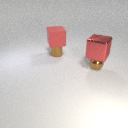
large red metal cube to the right of large red rubber cube